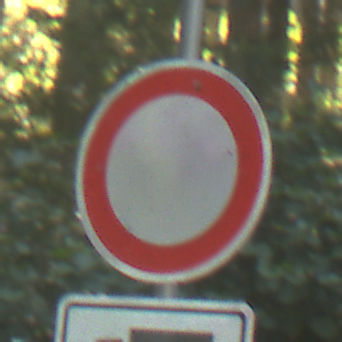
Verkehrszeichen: VerbotFahrzeugeAllerArt
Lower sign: MehrspurigeFahrzeugeFrei3
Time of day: MorningAfternoon
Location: Outdoor (Nature)
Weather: Clear
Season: NotSpecified
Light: Natural